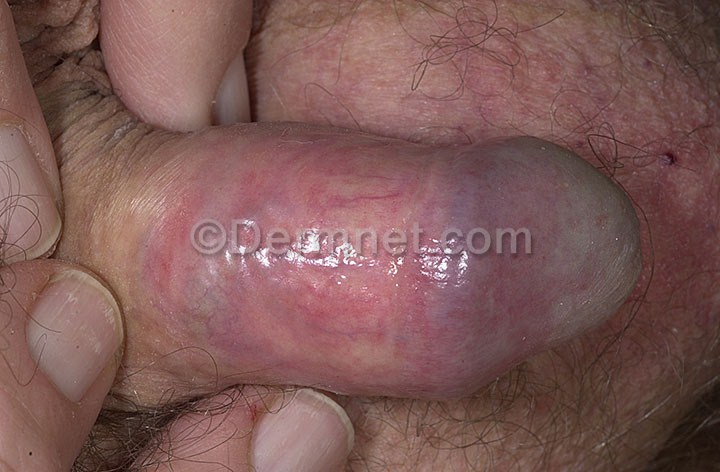
Disease: Tinea Ringworm Candidiasis and other Fungal Infections